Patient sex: M
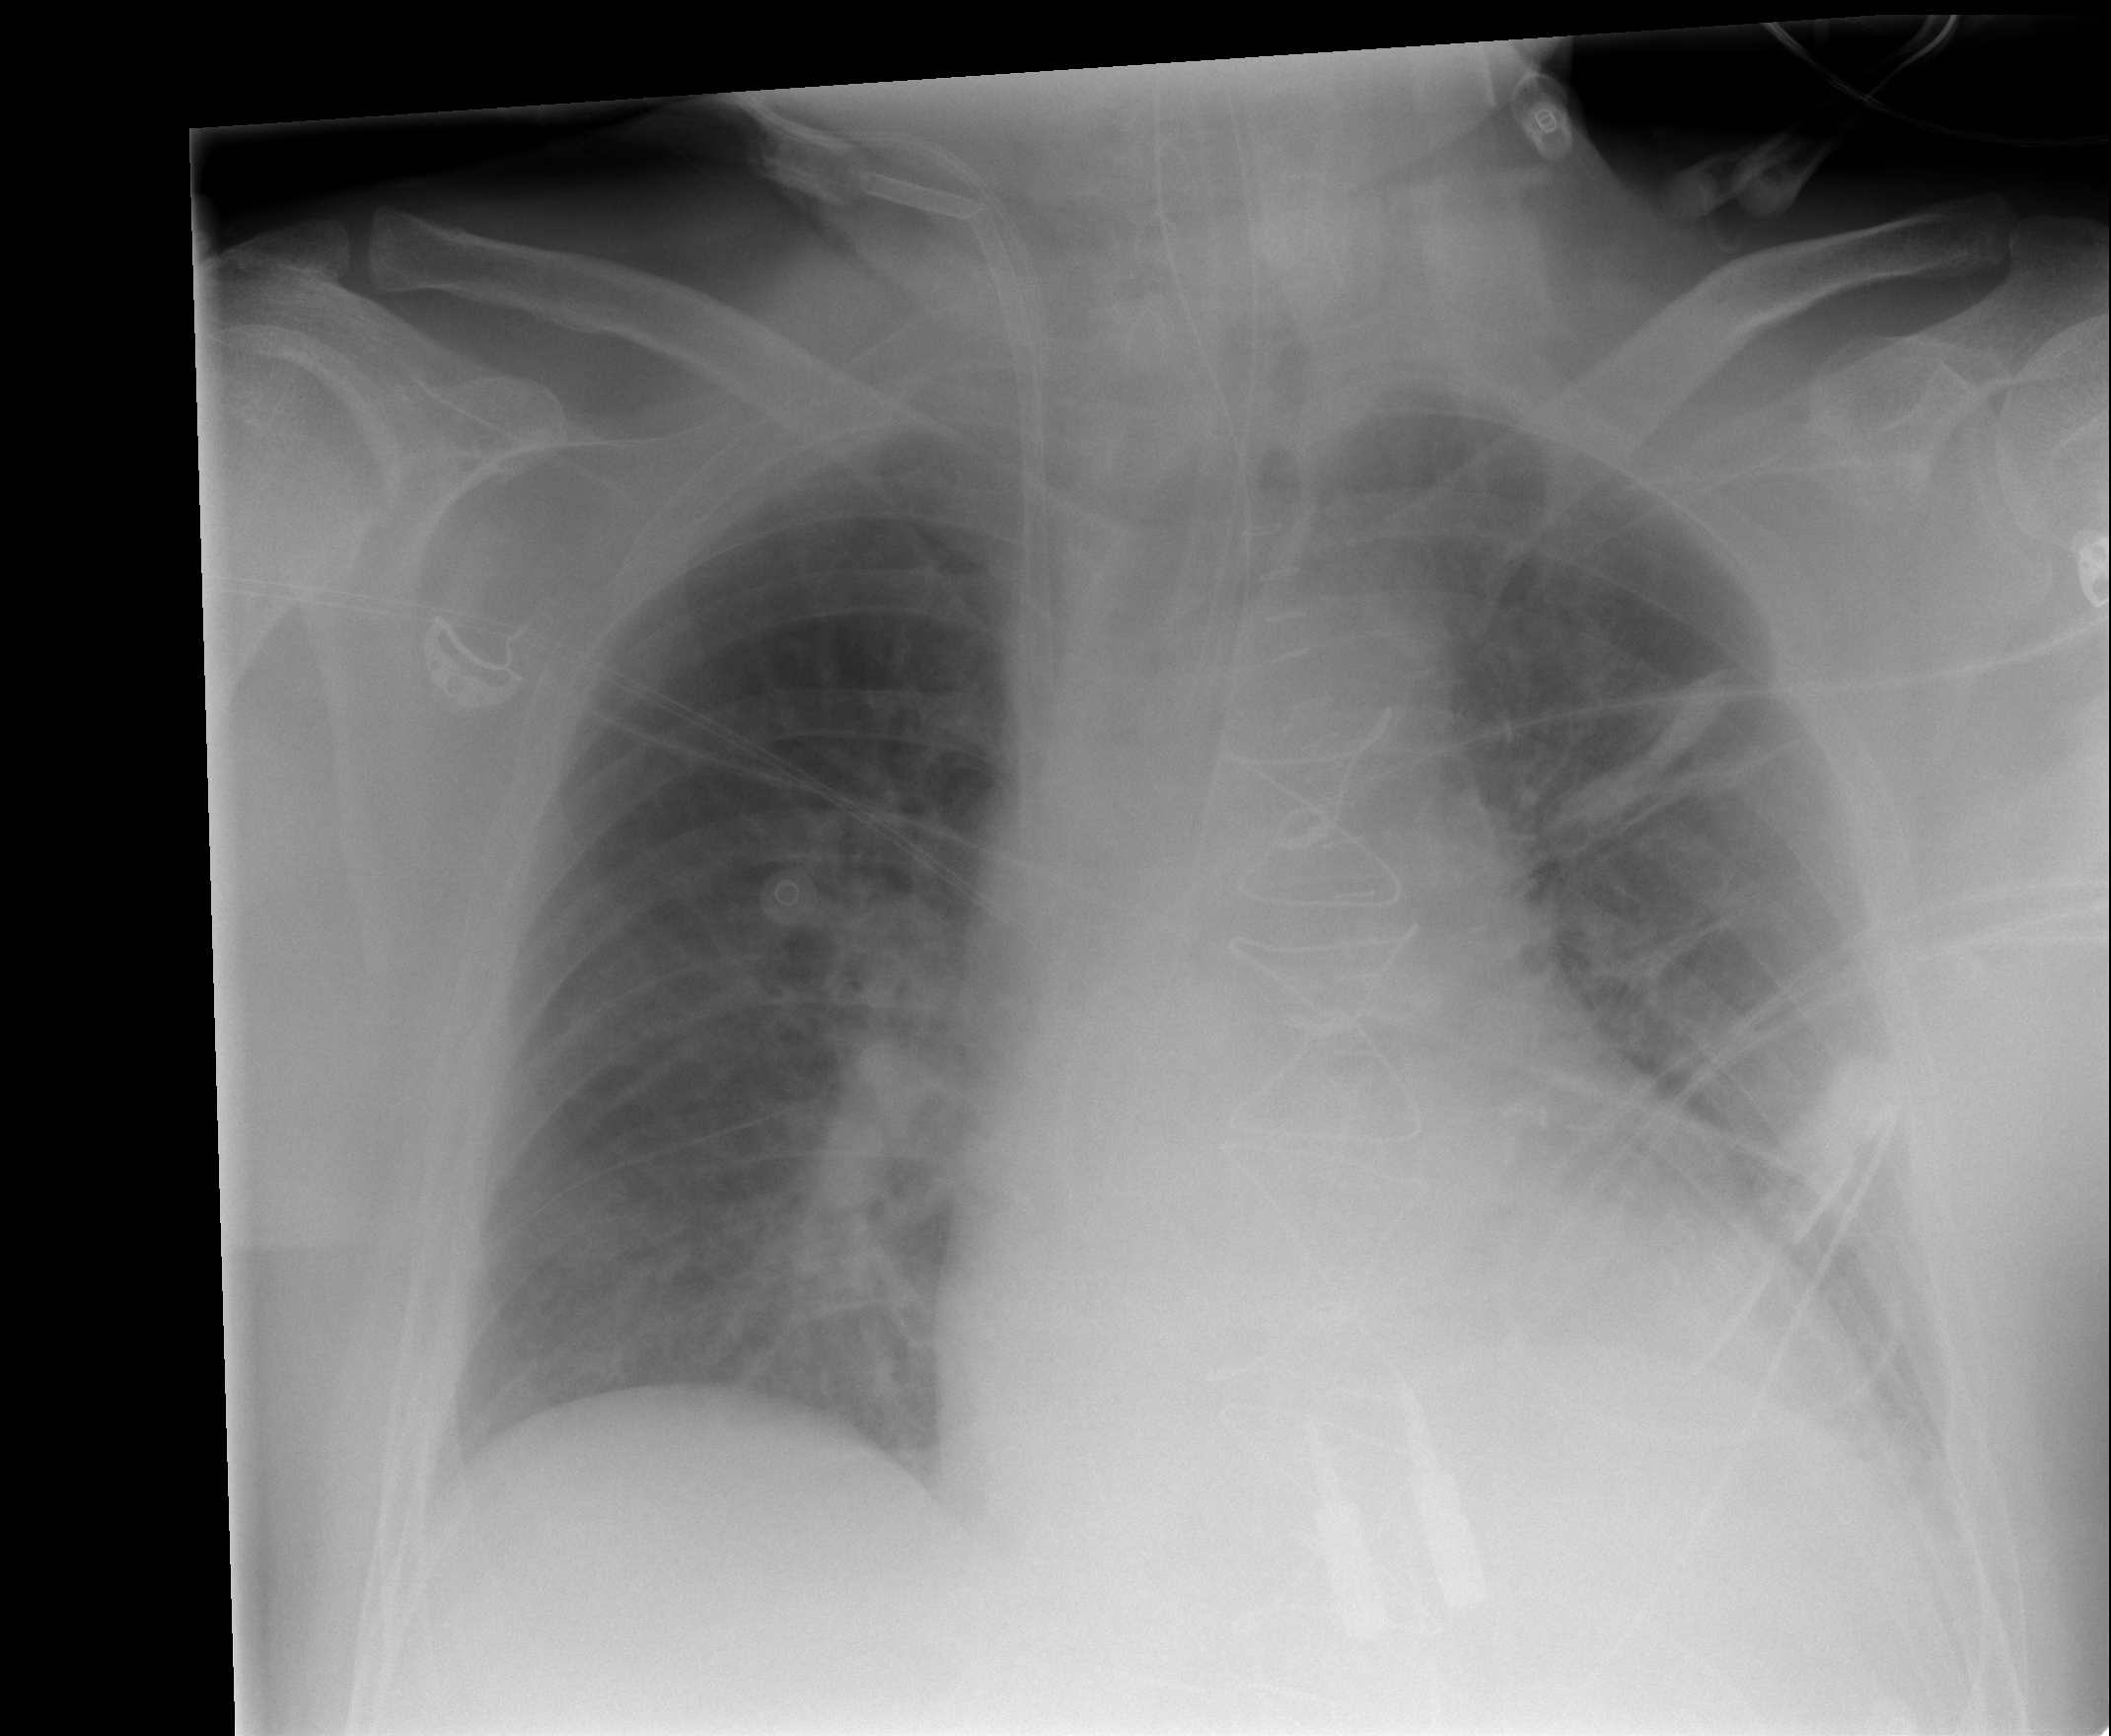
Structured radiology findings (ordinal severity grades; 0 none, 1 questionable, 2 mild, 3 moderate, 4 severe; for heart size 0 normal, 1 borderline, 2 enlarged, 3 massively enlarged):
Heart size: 2
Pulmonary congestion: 1
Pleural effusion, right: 1
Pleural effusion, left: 2
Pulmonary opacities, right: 1
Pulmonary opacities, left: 0
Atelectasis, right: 2
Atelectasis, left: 2